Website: crate-barrel
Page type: billing-address
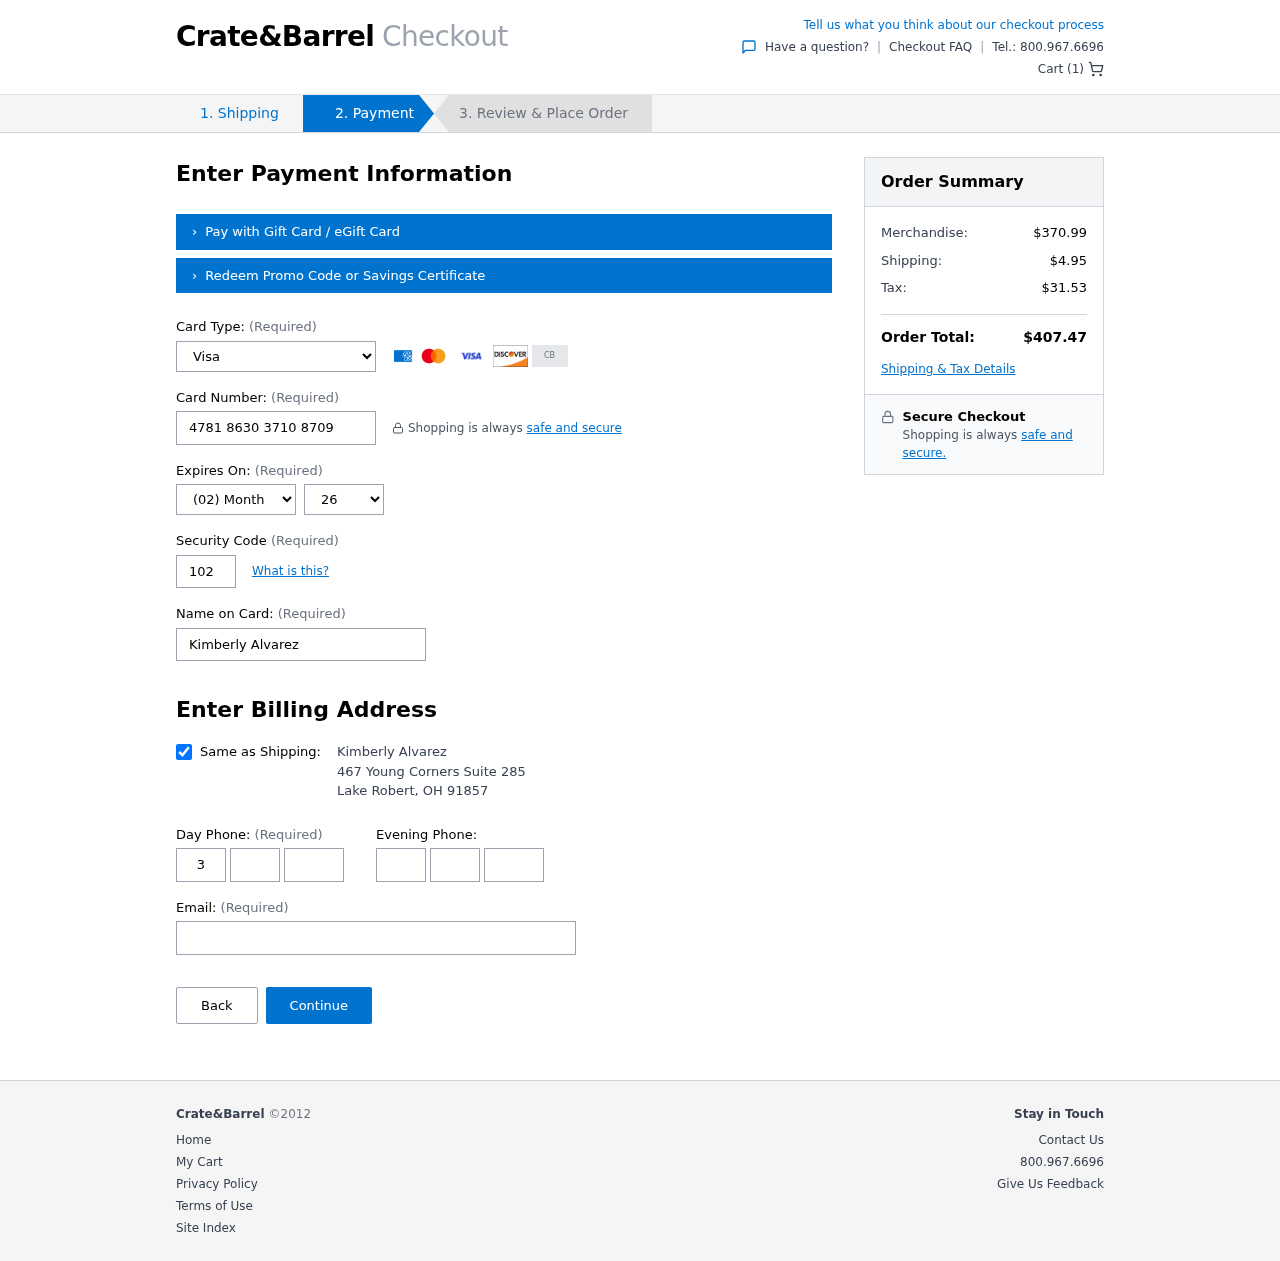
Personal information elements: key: PII_CARD_CVV
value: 102
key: PII_CARD_EXPIRY_MONTH
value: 02
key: PII_CARD_EXPIRY_YEAR
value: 26
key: PII_CARD_NUMBER
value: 4781 8630 3710 8709
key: PII_CARD_TYPE
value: Visa
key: PII_CITY
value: Lake Robert
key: PII_EMAIL
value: kimberlyalvarez@hotmail.com
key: PII_FULLNAME
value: Kimberly Alvarez
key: PII_PHONE_ALT_AREA
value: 746
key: PII_PHONE_ALT_PREFIX
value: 748
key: PII_PHONE_ALT_SUFFIX
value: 3957
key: PII_PHONE_AREA
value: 369
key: PII_PHONE_PREFIX
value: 945
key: PII_PHONE_SUFFIX
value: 6122
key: PII_POSTCODE
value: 91857
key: PII_STATE_ABBR
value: OH
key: PII_STREET
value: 467 Young Corners Suite 285
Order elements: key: ORDER_NUM_ITEMS
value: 1
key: ORDER_SUBTOTAL
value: $370.99
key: ORDER_SHIPPING_COST
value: $4.95
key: ORDER_TAX
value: $31.53
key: ORDER_TOTAL
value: $407.47